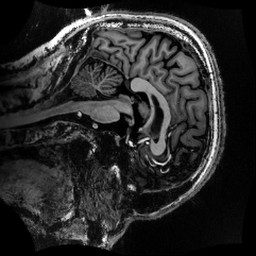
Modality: MP2RAGE
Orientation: sagittal
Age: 47
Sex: male
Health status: healthy